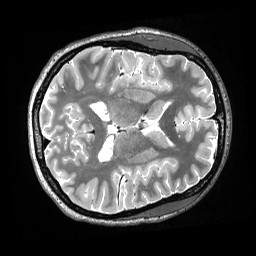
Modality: T2w
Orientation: axial